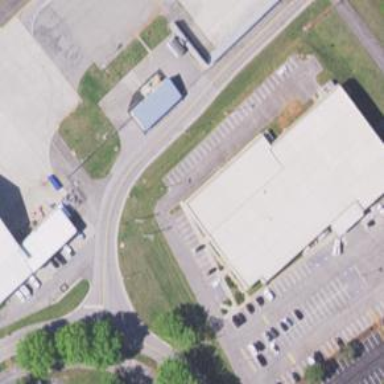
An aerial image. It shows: Parking area with surface.